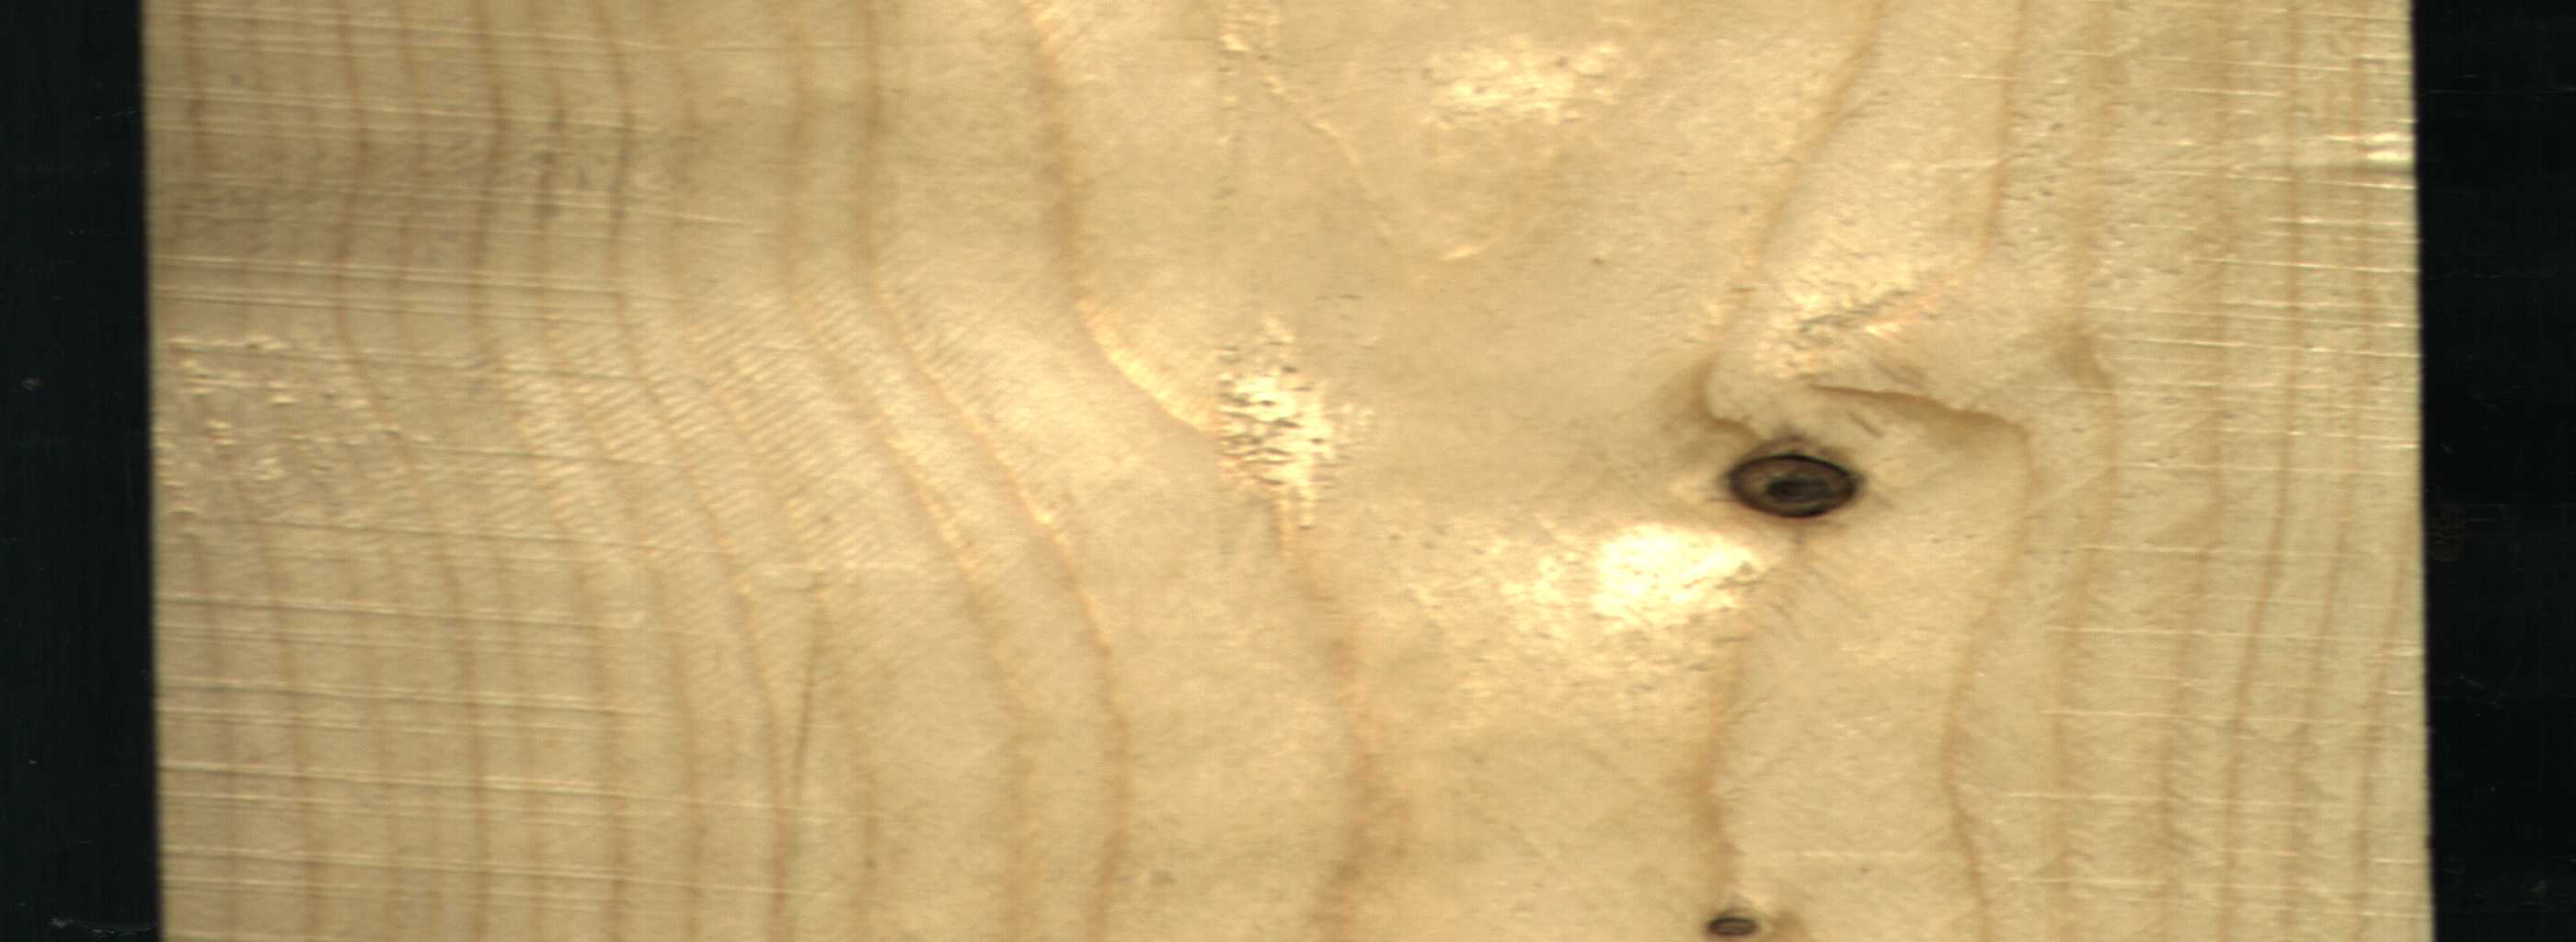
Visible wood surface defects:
Dead_Knot
Live_Knot